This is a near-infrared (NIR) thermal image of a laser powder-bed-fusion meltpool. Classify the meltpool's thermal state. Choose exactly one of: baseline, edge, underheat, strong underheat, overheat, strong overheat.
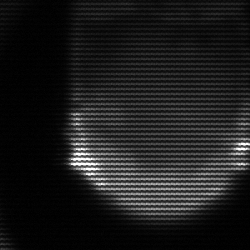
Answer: edge